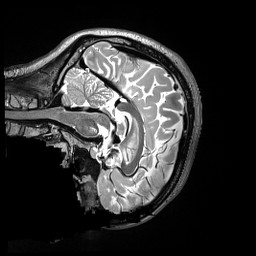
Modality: T2w
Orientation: sagittal
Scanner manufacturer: siemens
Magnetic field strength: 3 T
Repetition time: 3.2 s
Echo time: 0.563 s